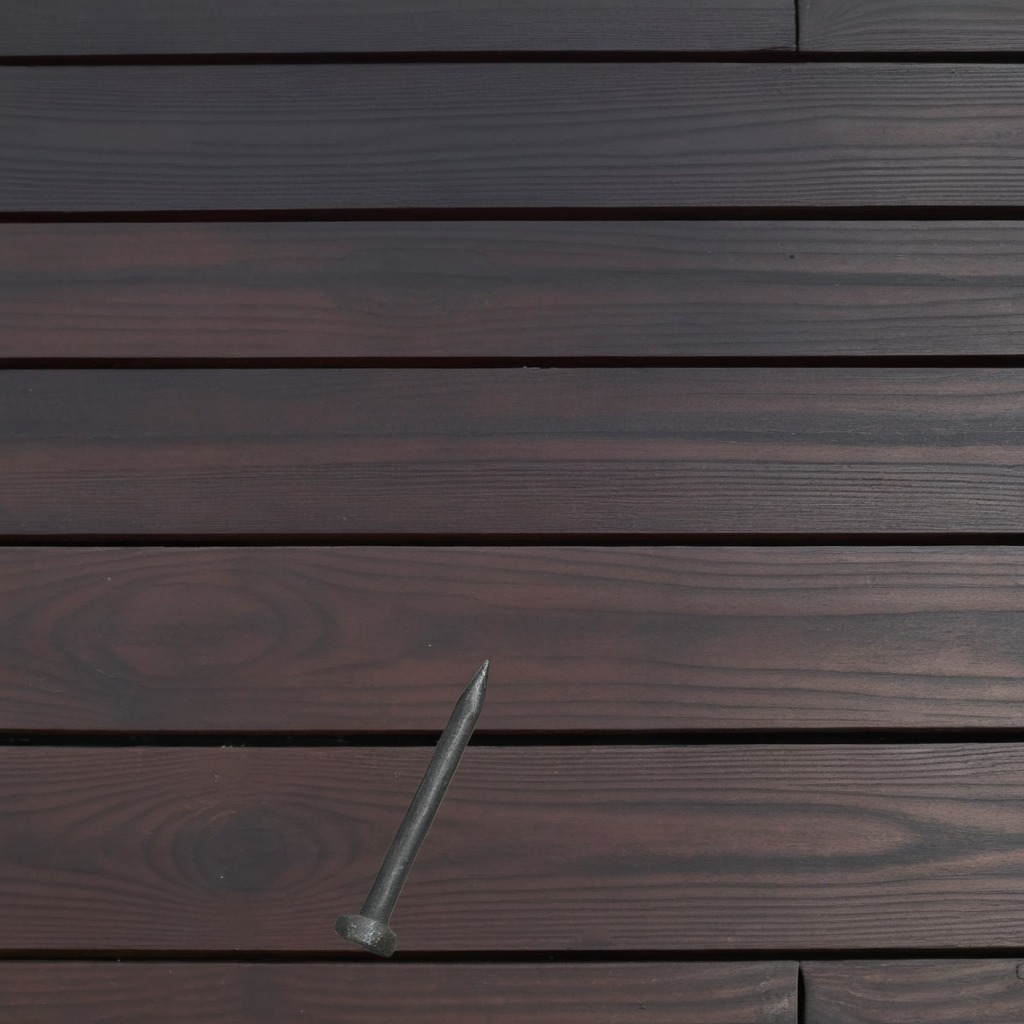
An iron nail is lying on the wooden table.